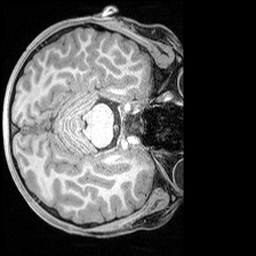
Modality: T1w
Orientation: axial
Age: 9
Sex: male
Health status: ill
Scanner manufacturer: siemens
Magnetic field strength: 3 T
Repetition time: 1.6 s
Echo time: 0.00179 s